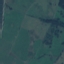
Land use / land cover class: Pasture